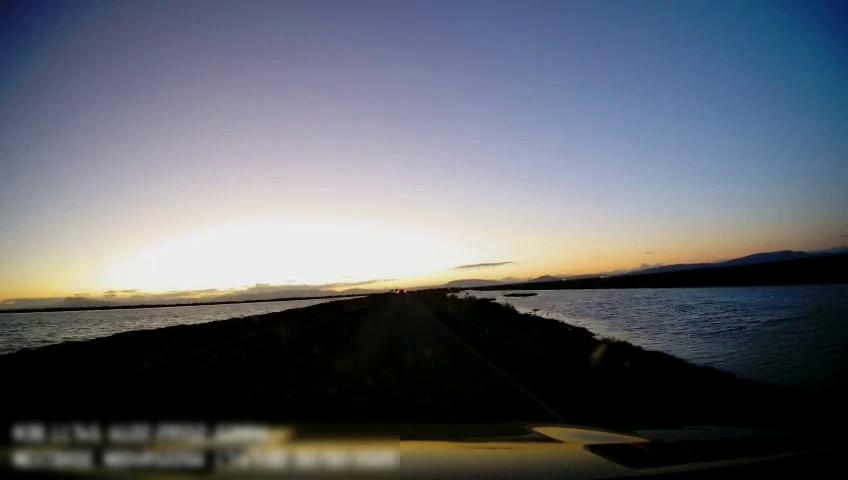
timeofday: Dusk/Dawn/Twilight
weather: Sunny
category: Drivable Space
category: Lanes | Current Lane
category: Lanes | Current Lane